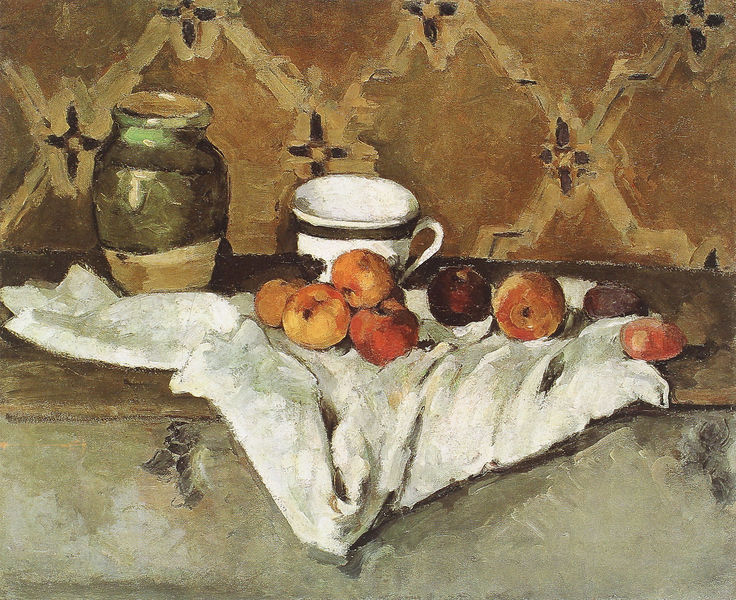
Titel: Stilleben mit Flasche, Obst und Tonware
Künstler: Paul Cézanne
Institution: Berlin, Staatliche Museen, Nationalgalerie
Schlagwörter: gemälde, weiß, cezanne, grün, blumen, braun, bunt, tisch, obst, rot, tuch, muster, regal, wand, falten, tischtuch, kanne, krug, stilleben, stillleben, vase, apfel, topf, äpfel, tafel, tapete, tasse, still, gefäß, brett, deko, pfirsich, pfirsiche, kunstwerk